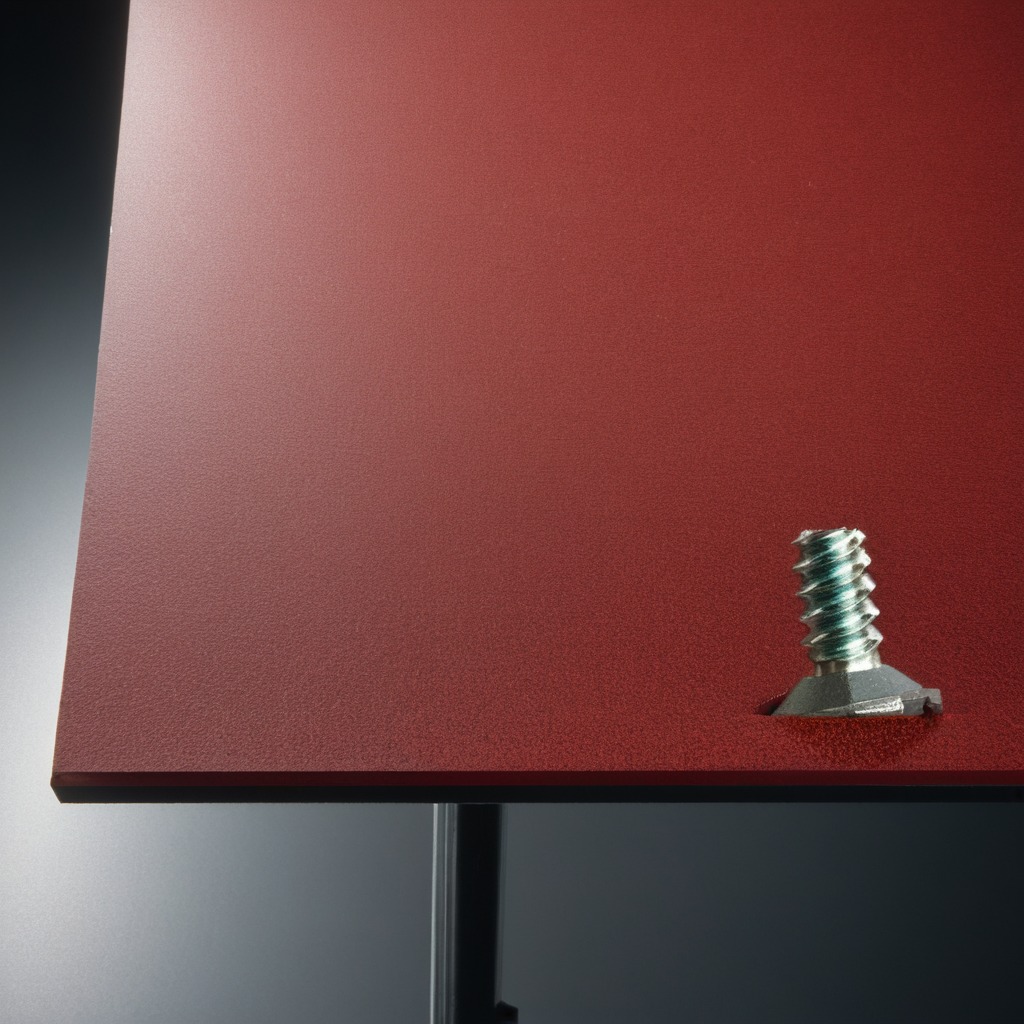
A metal screw lying on a clean granite tabletop covered with a red rubber mat inside a workshop under bright overhead lighting crisp shadows high clarity worn but beneath the mat